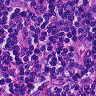
Metastatic tissue present: no